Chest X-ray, AP view. Patient: 26 years old, sex M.
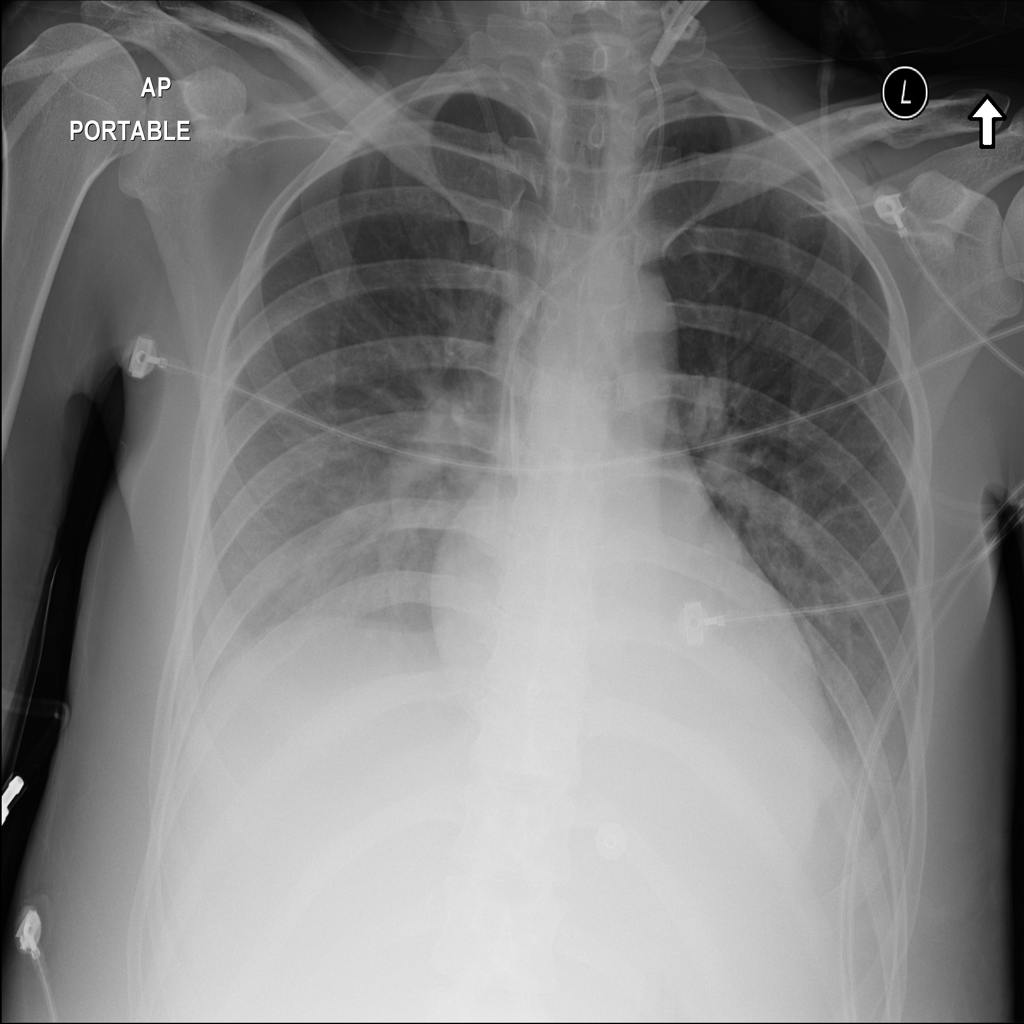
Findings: Atelectasis, Effusion